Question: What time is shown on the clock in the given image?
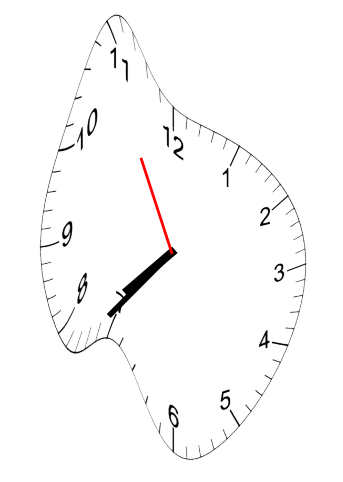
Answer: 07:36:55